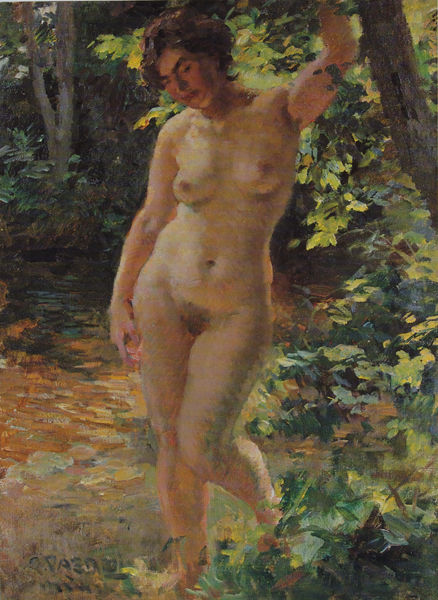
Titel: Freilichtakt
Künstler: Paul Paede
Standort: München
Institution: Privatbesitz
Schlagwörter: akt, baum, blau, blätter, gemälde, hand, haut, kopf, körper, laub, nackt, schatten, wasser, weiß, badende, bäume, fluss, gelb, grün, impressionismus, landschaft, mädchen, ocker, ufer, braun, brust, bunt, busen, frau, frisur, grau, haar, hell, licht, mund, nase, orange, schwarz, blick, dame, gras, park, rasen, rot, weg, hochformat, malerei, arm, arme, augen, gesicht, inkarnat, sehen, stehen, stein, steine, portrait, porträt, signatur, öl, ast, bach, baumstamm, gräser, natur, stamm, strauch, zweige, busch, büsche, gehen, gewässer, sonne, boden, gold, haare, pose, realismus, stehend, blatt, pflanzen, lippen, wald, garten, beine, bein, brüste, sommer, herbst, signiert, impressionism, rand, böschung, lehnen, stämme, weiblich, impressionistisch, monet, brauen, muse, hochgesteckt, nabel, bauch, kontrapost, nackte, schoß, bauchnabel, brustwarzen, knie, scham, schenkel, vagina, braune haare, frühling, bad, gesich, unbekleidet, wasserlauf, nackig, fkk, lichtung, nakt, kurz, geschlossene augen, leib, gaugin, hüfte, lanschaft, abstützen, anlehnen, waldweg, lassziv, strecken, warze, rumpf, armbeuge, nude, camille, fra, rün, schamhaar, grünen, nippel, warzen, aphrodite, ame, lehnt, ideale nacktheit, schamm, 1900, bl#tter, gr+n, geibe, kllpf